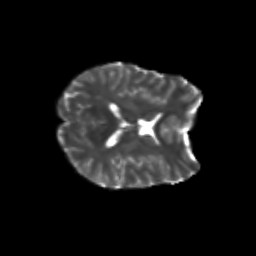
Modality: T2w
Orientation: axial
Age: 28
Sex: female
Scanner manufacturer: siemens
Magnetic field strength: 3 T
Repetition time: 3.5 s
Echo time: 0.104 s